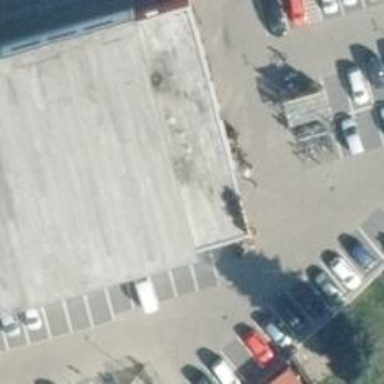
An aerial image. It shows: Supermarket.